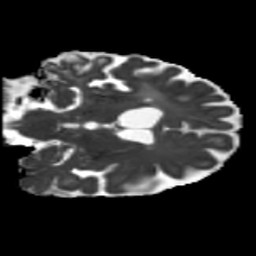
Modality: MD
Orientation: coronal
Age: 68
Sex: female
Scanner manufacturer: siemens
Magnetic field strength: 3 T
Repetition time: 5.25 s
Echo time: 0.08 s